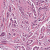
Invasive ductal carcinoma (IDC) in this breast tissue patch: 1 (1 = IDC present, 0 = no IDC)